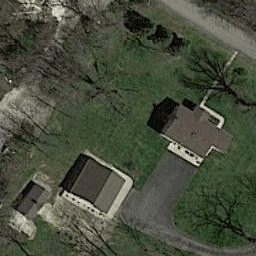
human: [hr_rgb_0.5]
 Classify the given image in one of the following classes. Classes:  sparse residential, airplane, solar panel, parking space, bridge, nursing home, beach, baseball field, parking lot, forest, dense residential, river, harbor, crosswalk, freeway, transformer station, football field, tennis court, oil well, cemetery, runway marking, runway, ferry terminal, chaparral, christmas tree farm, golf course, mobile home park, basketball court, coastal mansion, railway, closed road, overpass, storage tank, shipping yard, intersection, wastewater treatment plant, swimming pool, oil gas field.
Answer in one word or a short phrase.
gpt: sparse residential